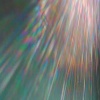
Label: sunburn